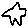
Label: star